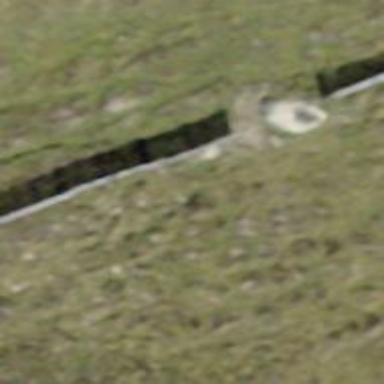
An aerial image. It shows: Wall barrier.